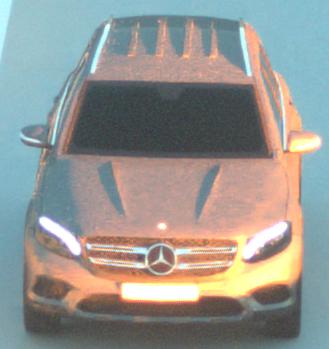
Make: Mercedes-Benz
Model: GLC 250
Detailed model: GLC (253)
Model produced from: 2015/09
Model produced until: 2018/05
Doors: 5
Color: gray
Road condition: dry road
Daytime: sunrise or sunset
Contrast: medium contrast